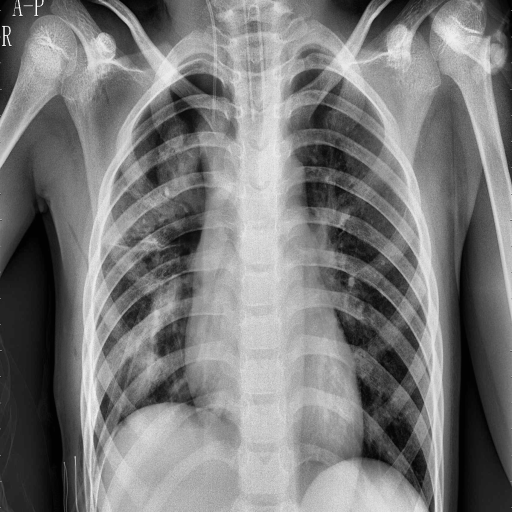
Finding: PNEUMONIA